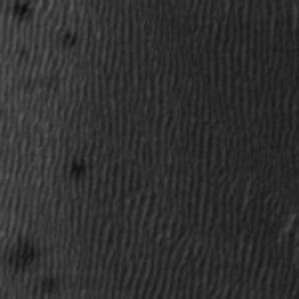
Label: frost